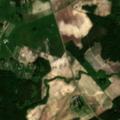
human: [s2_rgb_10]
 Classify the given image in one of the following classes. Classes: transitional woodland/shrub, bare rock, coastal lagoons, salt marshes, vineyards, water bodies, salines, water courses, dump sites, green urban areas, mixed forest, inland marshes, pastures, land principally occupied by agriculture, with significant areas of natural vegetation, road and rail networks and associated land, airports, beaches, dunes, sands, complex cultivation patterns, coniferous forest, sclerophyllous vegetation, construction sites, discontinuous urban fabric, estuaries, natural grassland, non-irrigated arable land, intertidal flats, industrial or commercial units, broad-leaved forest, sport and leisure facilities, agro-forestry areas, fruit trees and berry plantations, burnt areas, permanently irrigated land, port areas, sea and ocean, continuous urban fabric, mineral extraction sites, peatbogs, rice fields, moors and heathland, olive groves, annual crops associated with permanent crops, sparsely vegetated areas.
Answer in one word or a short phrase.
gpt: non-irrigated arable land, land principally occupied by agriculture, with significant areas of natural vegetation, mixed forest, inland marshes